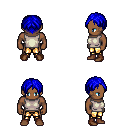
a pixel art fantasy rpg character, male body template, human, dark skin, white sleeveless shirt, gold greaves, blue parted hairstyle, brown shoes, four views (front, back, left, right), 2x2 character sprite sheet, small pixel art, hard edges, no anti-aliasing